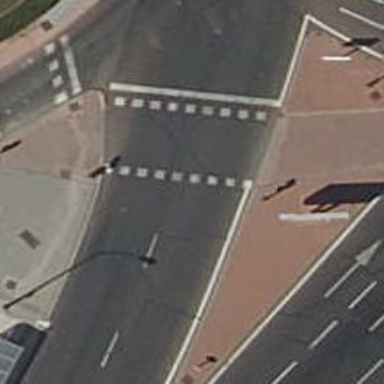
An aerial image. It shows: Road crossing with traffic signals.